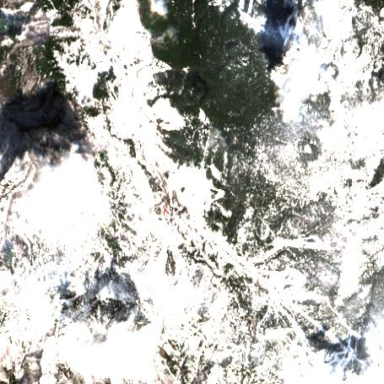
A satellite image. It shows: Area designated for winter sports.